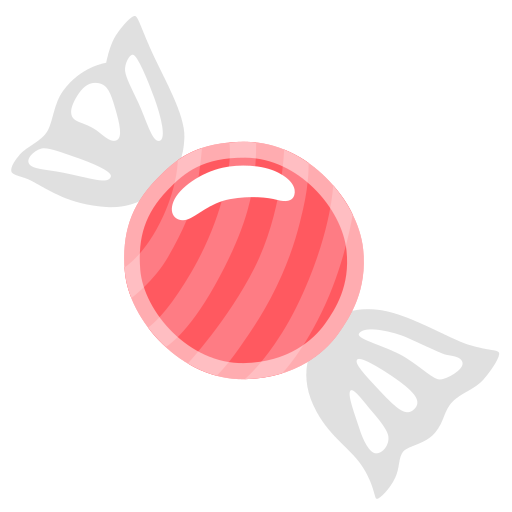
Emoji: 🍬